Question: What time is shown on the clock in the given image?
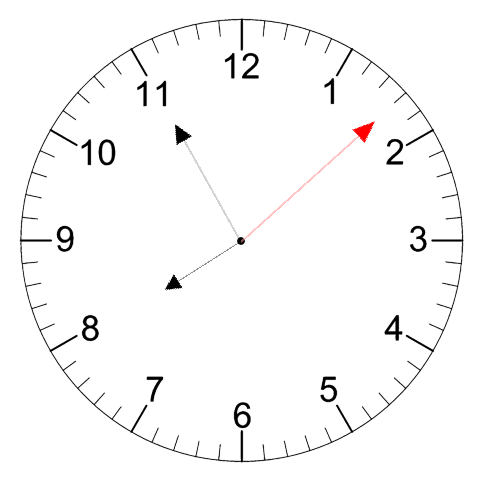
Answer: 07:55:08